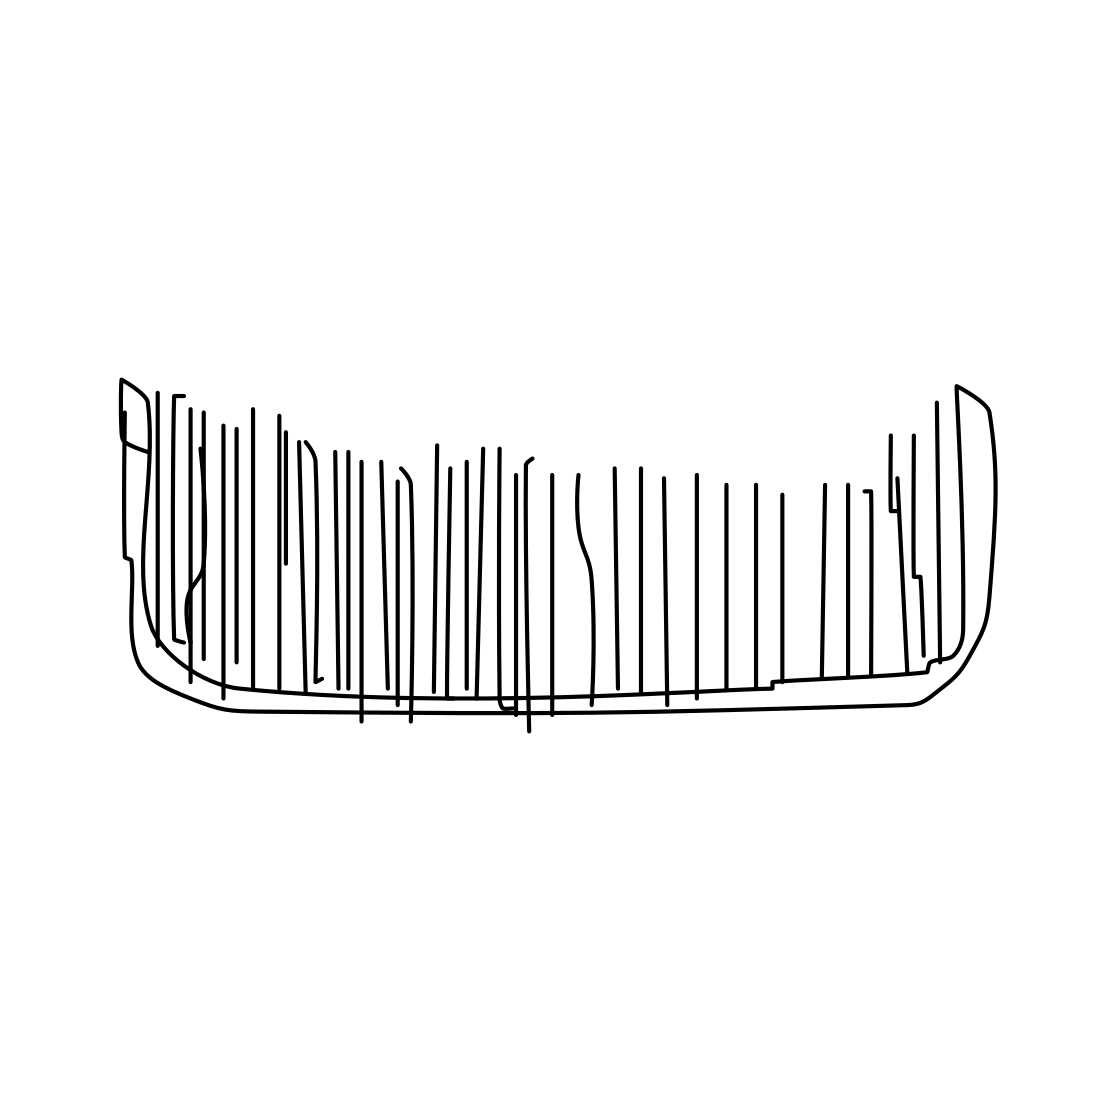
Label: comb